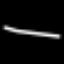
Label: line